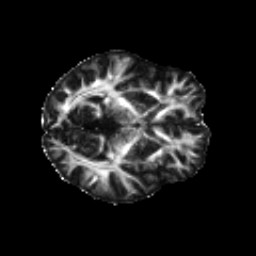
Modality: FA
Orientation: axial
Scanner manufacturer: siemens
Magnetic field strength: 3 T
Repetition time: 4.16 s
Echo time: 0.0806 s